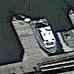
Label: civil